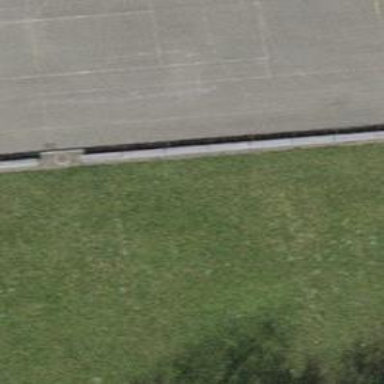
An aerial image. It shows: Brown bench.